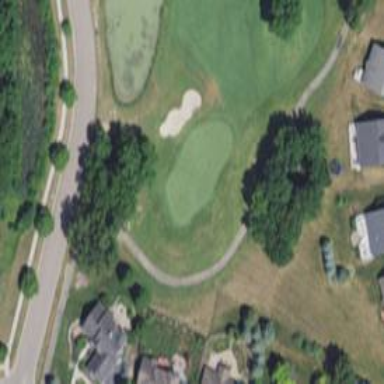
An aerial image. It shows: Golf hole.